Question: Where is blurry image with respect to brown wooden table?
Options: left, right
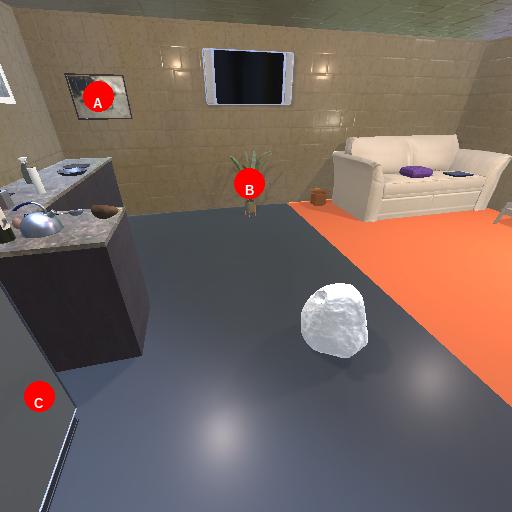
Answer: left